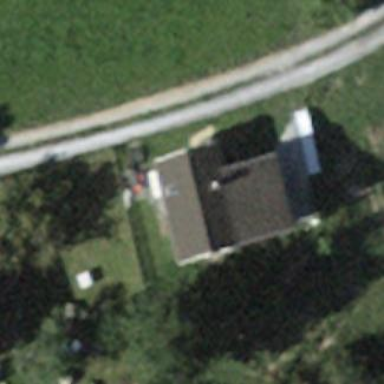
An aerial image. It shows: Detached building.